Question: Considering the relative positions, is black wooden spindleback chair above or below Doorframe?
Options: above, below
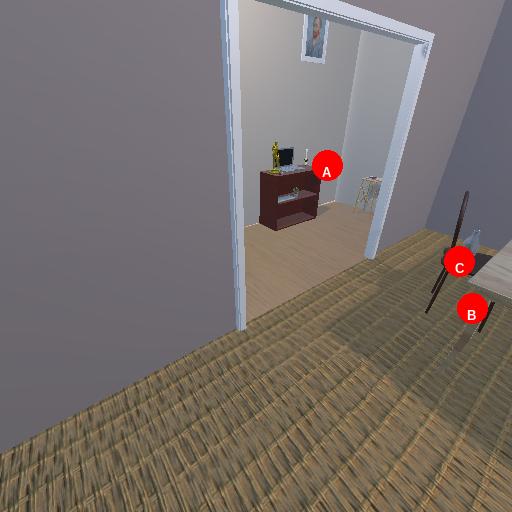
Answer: above